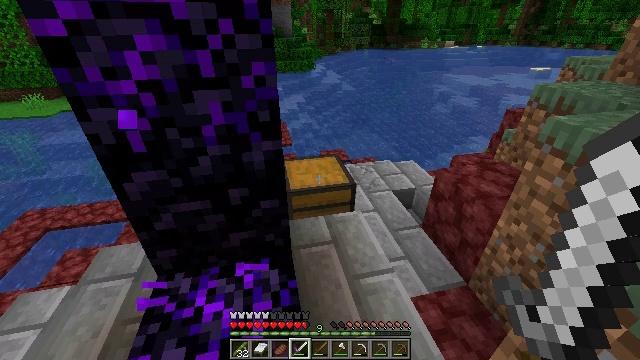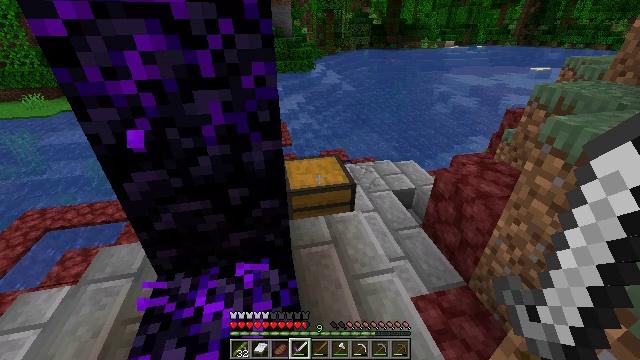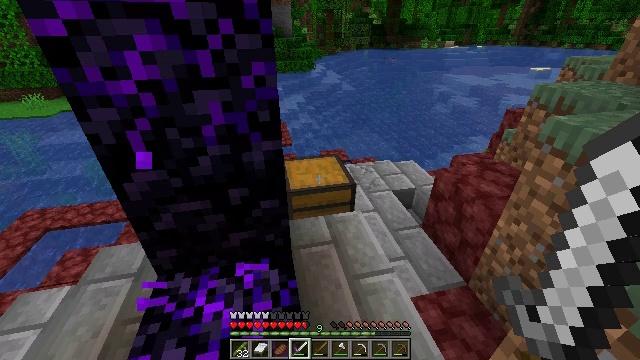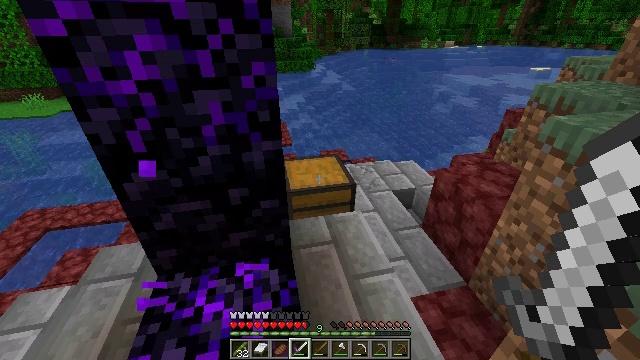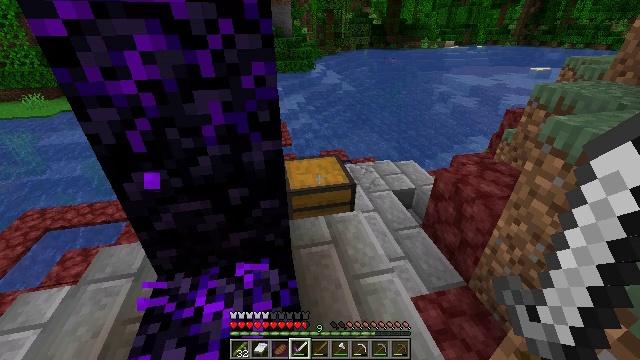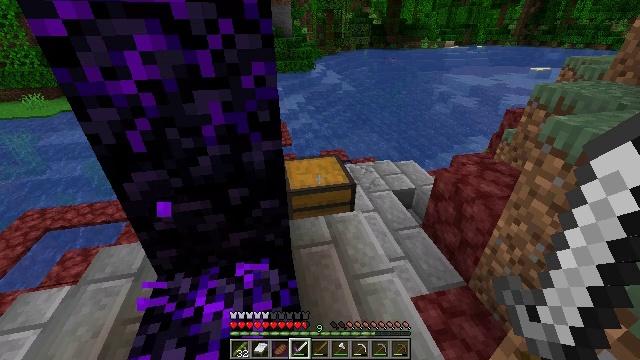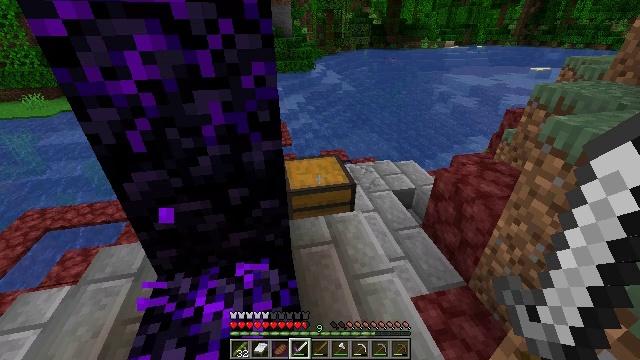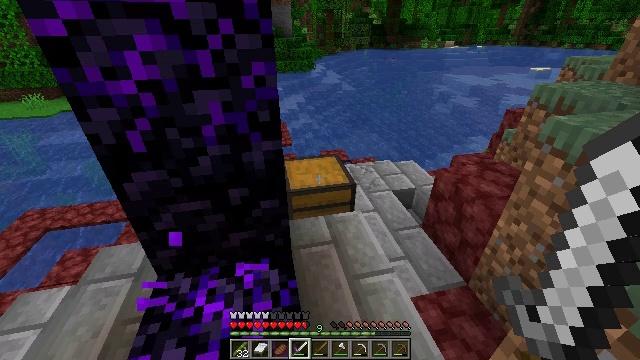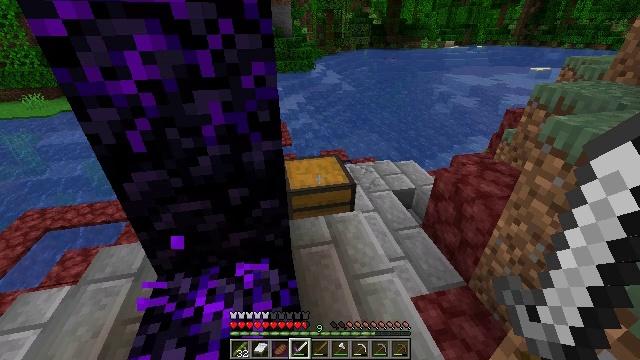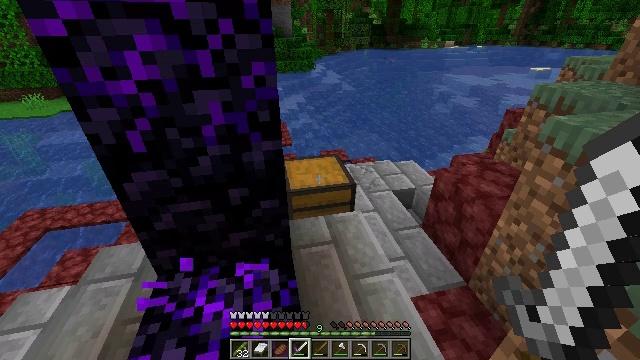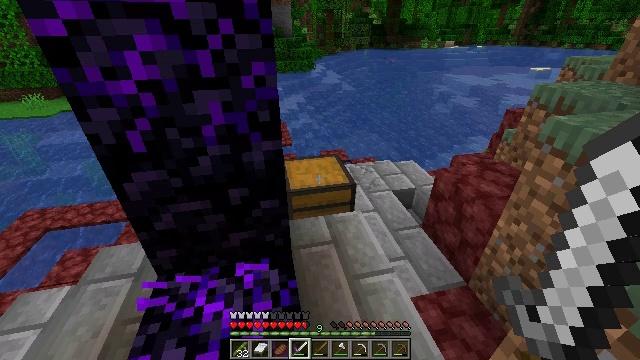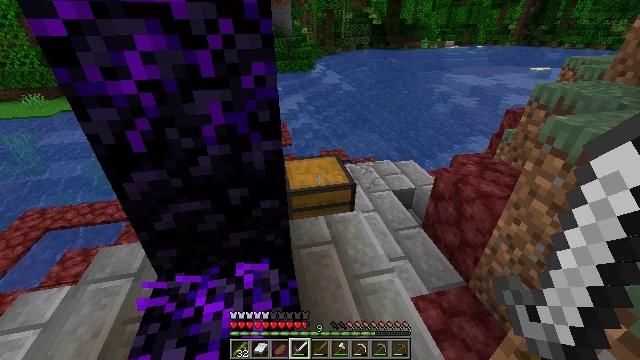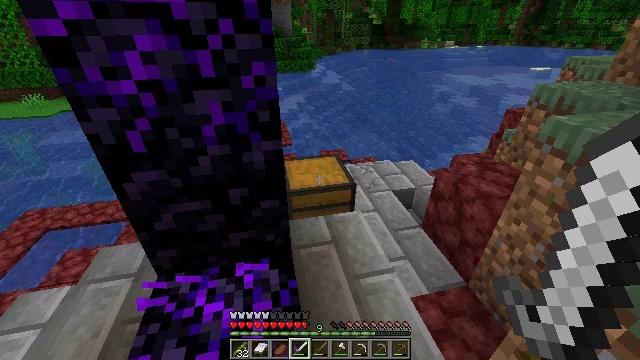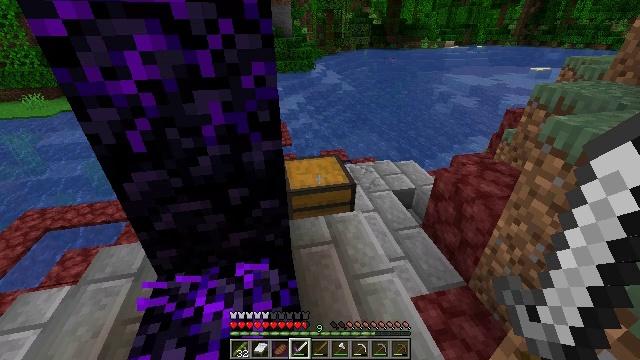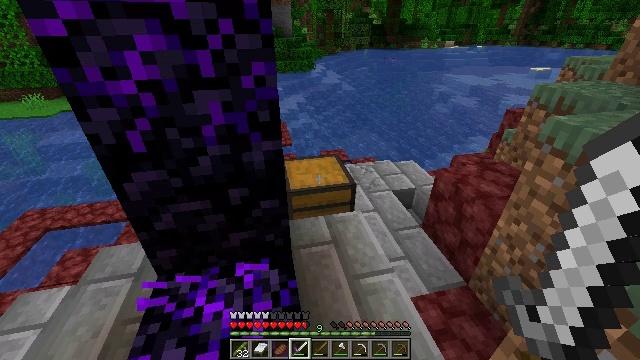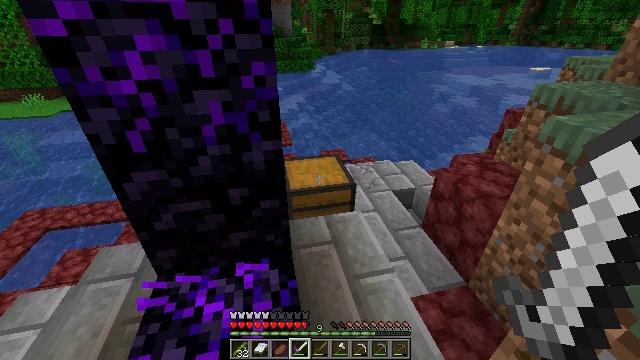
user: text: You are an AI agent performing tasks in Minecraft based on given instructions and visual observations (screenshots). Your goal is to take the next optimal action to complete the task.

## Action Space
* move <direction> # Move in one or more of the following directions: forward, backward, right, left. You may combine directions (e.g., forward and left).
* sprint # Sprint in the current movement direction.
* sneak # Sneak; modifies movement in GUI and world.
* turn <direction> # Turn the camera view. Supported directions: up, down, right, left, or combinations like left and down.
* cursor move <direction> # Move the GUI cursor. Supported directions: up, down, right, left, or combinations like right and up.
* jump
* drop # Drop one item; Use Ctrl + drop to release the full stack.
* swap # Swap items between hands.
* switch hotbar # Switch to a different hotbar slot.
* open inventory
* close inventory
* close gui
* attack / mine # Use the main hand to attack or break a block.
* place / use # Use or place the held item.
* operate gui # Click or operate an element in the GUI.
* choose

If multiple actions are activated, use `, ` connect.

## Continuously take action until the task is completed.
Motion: motion action
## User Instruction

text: Gather grass block for landscaping.
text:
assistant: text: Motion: no_op
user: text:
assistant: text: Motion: no_op
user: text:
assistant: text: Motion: no_op
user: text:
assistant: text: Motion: no_op
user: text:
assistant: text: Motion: no_op
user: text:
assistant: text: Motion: no_op
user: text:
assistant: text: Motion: no_op
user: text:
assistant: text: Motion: no_op
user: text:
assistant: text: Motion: no_op
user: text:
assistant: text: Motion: no_op
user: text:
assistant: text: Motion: no_op
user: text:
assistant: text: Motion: no_op
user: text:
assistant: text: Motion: no_op
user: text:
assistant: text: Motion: no_op
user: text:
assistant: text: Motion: no_op
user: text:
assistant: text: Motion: no_op
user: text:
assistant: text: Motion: no_op
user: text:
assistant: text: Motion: no_op
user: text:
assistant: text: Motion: no_op
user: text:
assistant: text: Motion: no_op
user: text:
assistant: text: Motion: no_op
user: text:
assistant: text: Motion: no_op
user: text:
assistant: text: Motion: no_op
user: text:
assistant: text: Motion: no_op
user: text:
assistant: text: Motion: no_op
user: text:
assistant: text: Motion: no_op
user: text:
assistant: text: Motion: no_op
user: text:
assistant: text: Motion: no_op
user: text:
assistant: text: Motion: no_op
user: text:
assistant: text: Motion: no_op